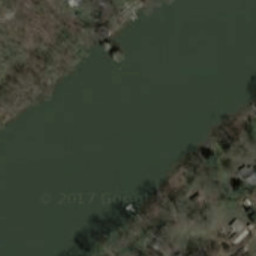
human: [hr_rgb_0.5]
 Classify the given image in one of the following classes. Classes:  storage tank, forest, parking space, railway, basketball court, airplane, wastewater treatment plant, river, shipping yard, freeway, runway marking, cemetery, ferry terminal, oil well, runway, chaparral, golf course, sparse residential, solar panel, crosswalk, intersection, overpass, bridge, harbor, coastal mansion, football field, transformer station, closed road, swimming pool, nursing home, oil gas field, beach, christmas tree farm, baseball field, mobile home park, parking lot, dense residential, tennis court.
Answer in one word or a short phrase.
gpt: river